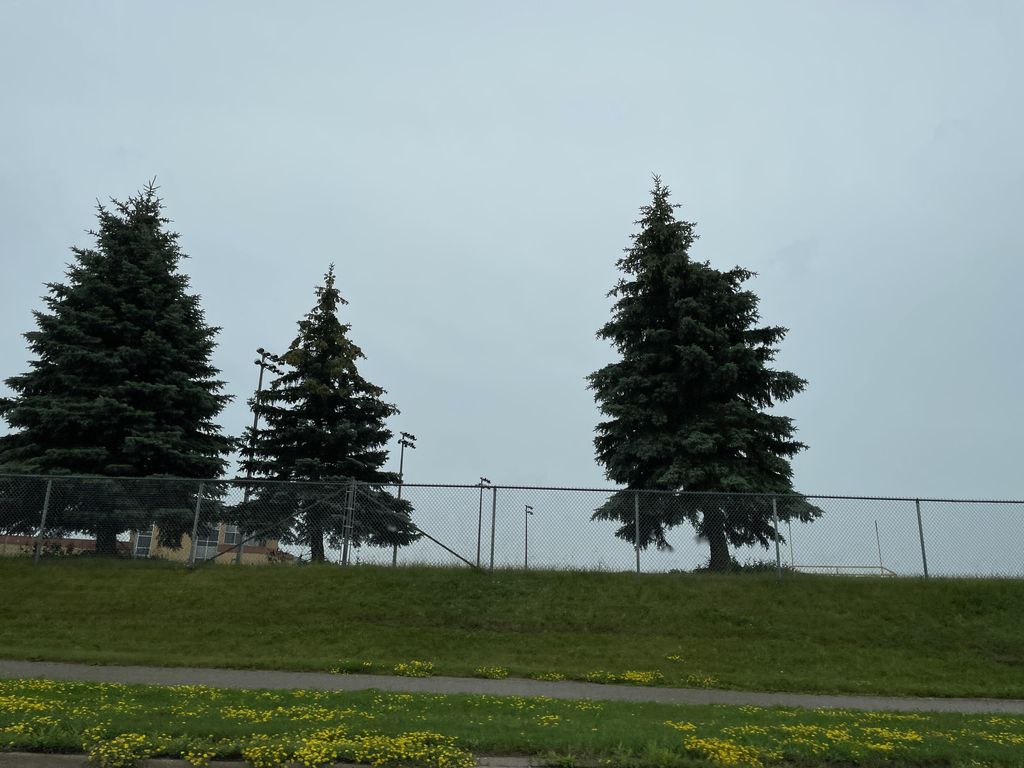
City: kitchener-waterloo